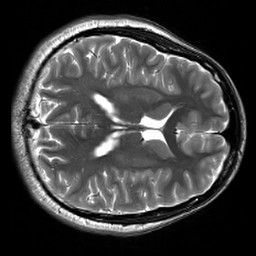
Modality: T2w
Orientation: axial
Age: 20
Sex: male
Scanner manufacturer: siemens
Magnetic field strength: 3 T
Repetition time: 7 s
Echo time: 0.09 s